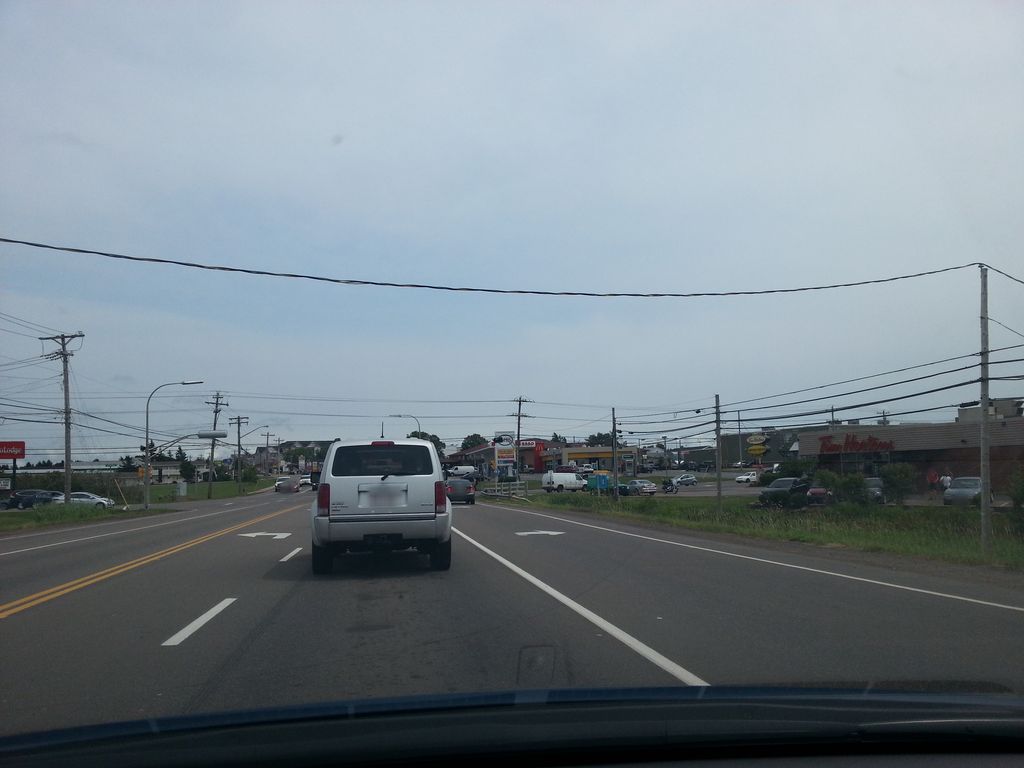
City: charlottetown